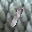
Label: 1